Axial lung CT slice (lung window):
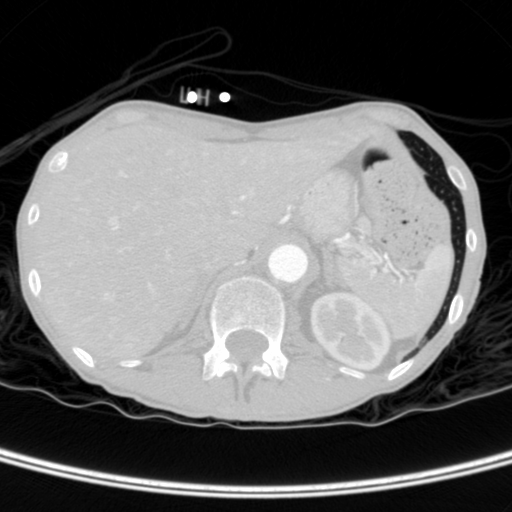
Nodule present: no